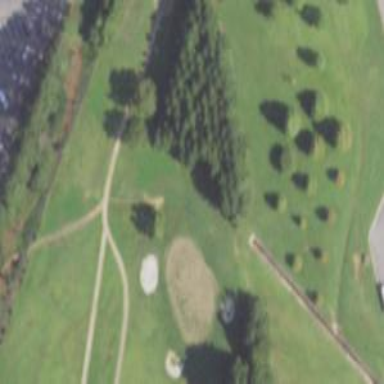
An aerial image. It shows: Disc golf basket.